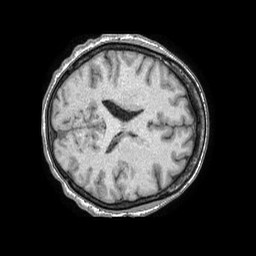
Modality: T1w
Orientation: axial
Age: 52
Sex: female
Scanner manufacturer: philips
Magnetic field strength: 1.5 T
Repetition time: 0.007558 s
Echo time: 0.003432 s